Aerial crown-view tile of a tropical tree (Barro Colorado Island, Panama), acquired 20241112:
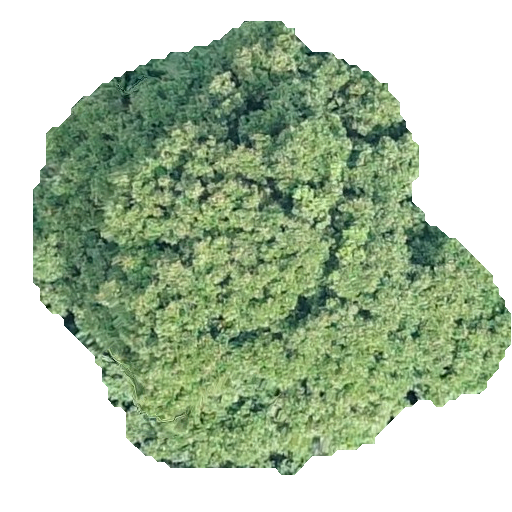
Species: Prioria copaifera
GBIF accepted scientific name: Prioria copaifera
Crown area: 231.493 m²